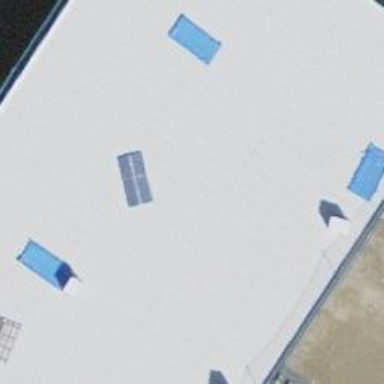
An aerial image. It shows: View of roof of building.